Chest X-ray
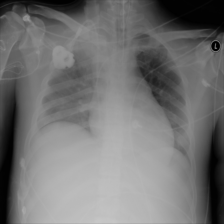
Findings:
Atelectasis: negative
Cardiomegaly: negative
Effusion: negative
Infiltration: negative
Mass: negative
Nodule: negative
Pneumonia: negative
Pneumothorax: negative
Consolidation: negative
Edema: negative
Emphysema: negative
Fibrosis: negative
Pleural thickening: negative
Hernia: negative